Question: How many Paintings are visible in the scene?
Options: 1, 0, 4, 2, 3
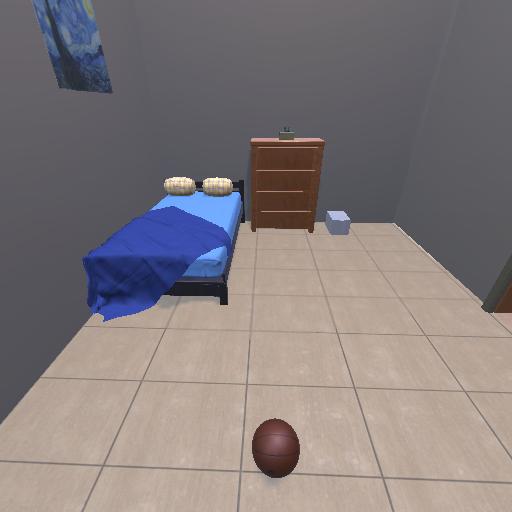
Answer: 1